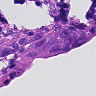
Metastatic tissue present: yes